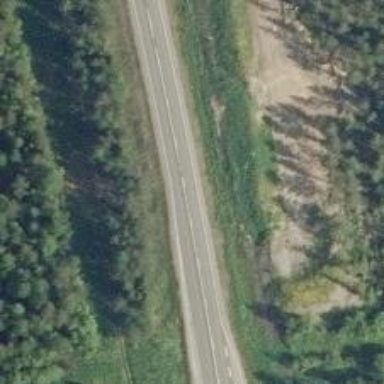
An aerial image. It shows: Asphalt trunk highway.